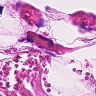
Metastatic tissue present: no